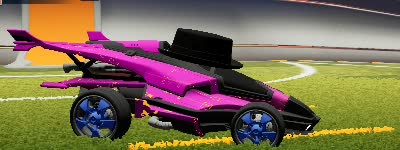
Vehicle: aftershock